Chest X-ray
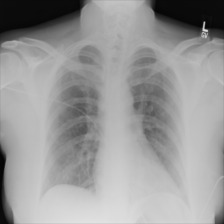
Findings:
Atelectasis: negative
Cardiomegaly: negative
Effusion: negative
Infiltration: negative
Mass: negative
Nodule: negative
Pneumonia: negative
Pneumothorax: negative
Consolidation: negative
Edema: negative
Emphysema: negative
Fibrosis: negative
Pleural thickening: negative
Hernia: negative